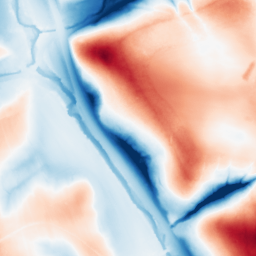
Category: edge_preserving
Decomposition family: guided
Decomposition parameters: radius: 32
eps: 1
Upsampling method: cubic_mitchell
Upsampling parameters: scale: 4
Upsampling scale: 4